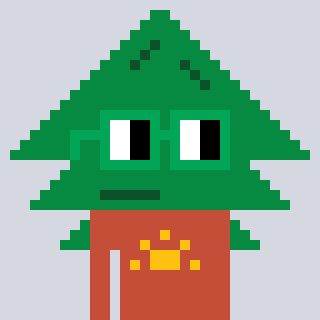
a pixel art character with square green glasses, a fir-shaped head and a rust-colored body on a cool background